Question: I'm using matplotlib and seaborn to create a heatmap of my correlation matrix with specific colors representing dataranges. I am facing an issue where my colorbar does not represent the full spectrum of colors in the heatmap.
edit: The issue lies with the colorbar in the range -0.5 to -0.3. The color here should be "royal blue." The correct color is represented in the heatmap but not the colorbar.

Here is my code for the heatmap:
'''
from matplotlib import colors
cmap = colors.ListedColormap(["navy", "royalblue", "lightsteelblue", "beige", "peachpuff", "salmon", "darkred"])
bounds = [-1, -0.5, -0.3, -0.1, 0.1, 0.3, 0.5, 1]
norm = colors.BoundaryNorm(bounds, cmap.N)
'''
This is applied to my data, corr_matrix.
'''
#Generate mask for correlation matrix
mask = np.zeros_like(corr_matrix, dtype=np.bool)
mask[np.triu_indices_from(mask)] = True
#print the correlation matrix
fig, ax = plt.subplots()
sns.heatmap(corr_matrix, annot=True, fmt='.4f', cmap=cmap, norm=norm, mask=mask, cbar=True, ax=ax, cbar_kws=dict(ticks=[-1, -0.5, -0.3, -0.1, +0.1, +0.3, +0.5, +1]))
ax.set_title('Correllation Matrix')
ax.set_yticklabels(ax.get_yticklabels(), rotation="horizontal")
plt.show()
'''
Thanks!
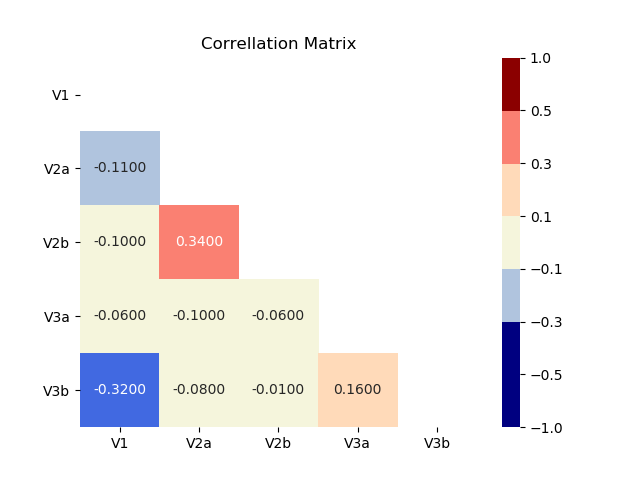
Answer: It looks like a seaborn issue. When using pure matplotlib,
'''
im = ax.imshow(np.ma.masked_array(corr_matrix, mask), cmap=cmap, norm=norm)
fig.colorbar(im, ticks=[-1, -0.5, -0.3, -0.1, +0.1, +0.3, +0.5, +1])
'''
the result is as expected.
<URL>
To replicate the exact look of the seaborn plot is a bit more work then,
'''
import numpy as np
import matplotlib.pyplot as plt
from matplotlib import colors
corr_matrix = np.array([[0,0,0,0,0],
[-.11,0,0,0,0],
[-.1,.34,0,0,0],
[-0.06,-.1,-.06,0,0],
[-0.32,-.08,-.01,.16,0]])
cmap = colors.ListedColormap(["navy", "royalblue", "lightsteelblue",
"beige", "peachpuff", "salmon", "darkred"])
bounds = [-1, -0.5, -0.3, -0.1, 0.1, 0.3, 0.5, 1]
norm = colors.BoundaryNorm(bounds, cmap.N)
mask = np.zeros_like(corr_matrix, dtype=np.bool)
mask[np.triu_indices_from(mask)] = True
corr_matrix_masked = np.ma.masked_array(corr_matrix, mask)
fig, ax = plt.subplots()
im = ax.imshow(corr_matrix_masked, cmap=cmap, norm=norm)
fig.colorbar(im, ticks=[-1, -0.5, -0.3, -0.1, +0.1, +0.3, +0.5, +1])
for i in range(corr_matrix_masked.shape[0]):
for j in range(corr_matrix_masked.shape[1]):
if not corr_matrix_masked.mask[i,j]:
val = corr_matrix_masked[i,j]
color = {True:"w", False:"k"}[np.abs(val) > 0.3]
ax.text(j,i,"{:.4f}".format(corr_matrix_masked[i,j]),
ha="center", va="center", color=color)
ax.set_title('Correllation Matrix')
for k,v in ax.spines.items():
v.set_visible(False)
plt.show()
'''
<URL>